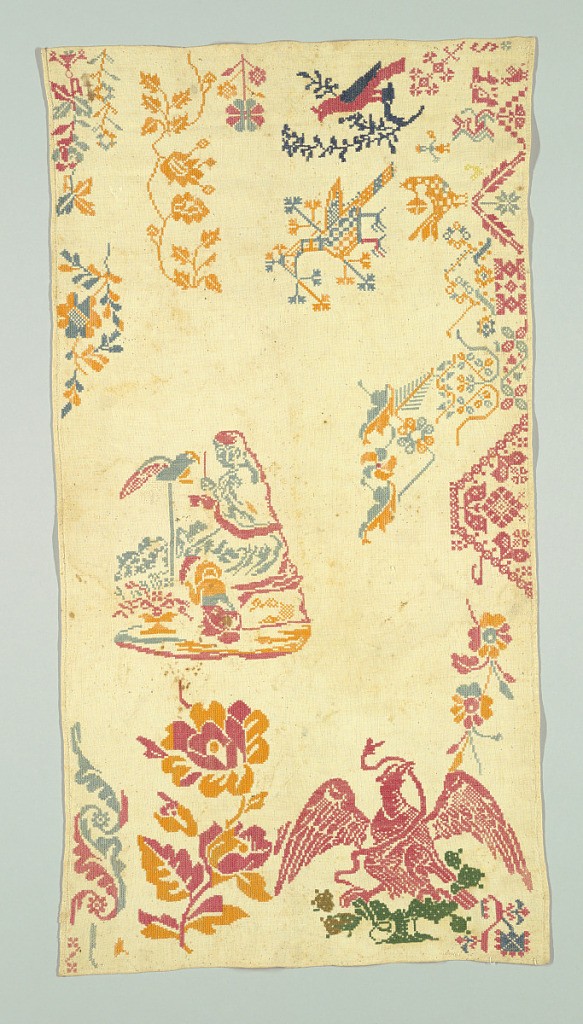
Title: Sampler
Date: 19th century
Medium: cotton, silk and wool embroidery on cotton foundation Technique: cross stitch embroidery on plain weave foundation
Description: Isolated motifs including Mexican eagle with snake and woman with baby and parrot, in black, blue, yellow, and pink on white.